一年级 · 组合数学
一数, 再写数。两堆鸡蛋中各有几只小鸡?

(1)

$(\quad)$
(2)

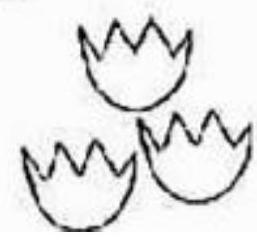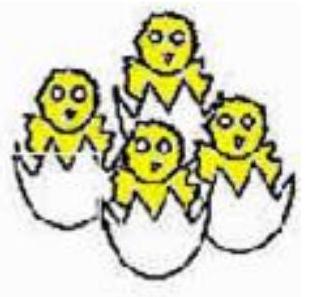
答案: 4